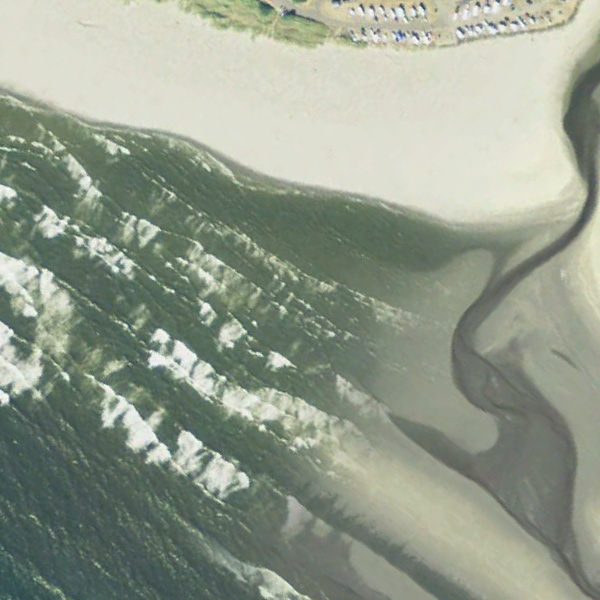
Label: Beach